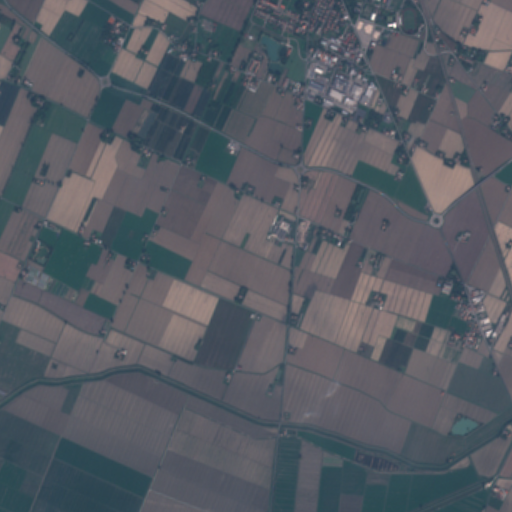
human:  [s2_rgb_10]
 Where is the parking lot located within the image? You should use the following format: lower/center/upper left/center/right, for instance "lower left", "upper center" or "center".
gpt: The parking lot is located in the upper right of the image.
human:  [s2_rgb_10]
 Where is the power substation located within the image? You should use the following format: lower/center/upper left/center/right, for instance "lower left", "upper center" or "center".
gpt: The power substation is located in the upper center of the image.
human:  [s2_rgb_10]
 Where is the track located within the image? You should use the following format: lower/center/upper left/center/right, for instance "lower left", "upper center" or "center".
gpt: The track is located in the upper right of the image.
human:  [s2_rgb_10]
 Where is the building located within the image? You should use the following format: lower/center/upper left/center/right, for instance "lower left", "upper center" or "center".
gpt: There is no building in the image.